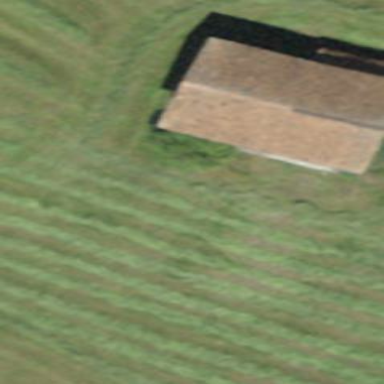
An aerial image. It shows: Shed building.